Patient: sex M, age 46
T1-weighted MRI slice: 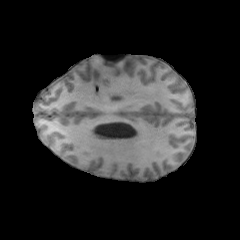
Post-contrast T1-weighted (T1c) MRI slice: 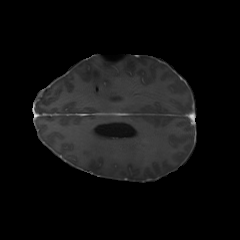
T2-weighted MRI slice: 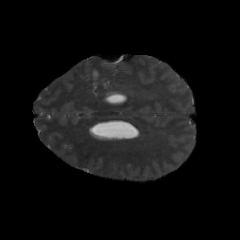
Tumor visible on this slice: no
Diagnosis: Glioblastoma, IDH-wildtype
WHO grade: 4